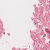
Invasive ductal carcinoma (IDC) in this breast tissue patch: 0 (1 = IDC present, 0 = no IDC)